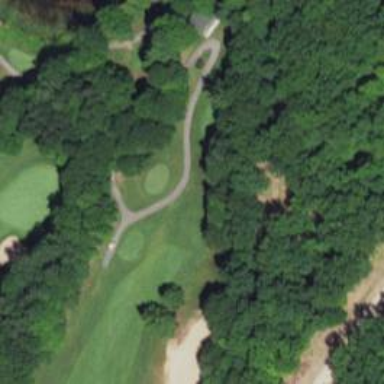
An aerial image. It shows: Path used for both walking and golf.